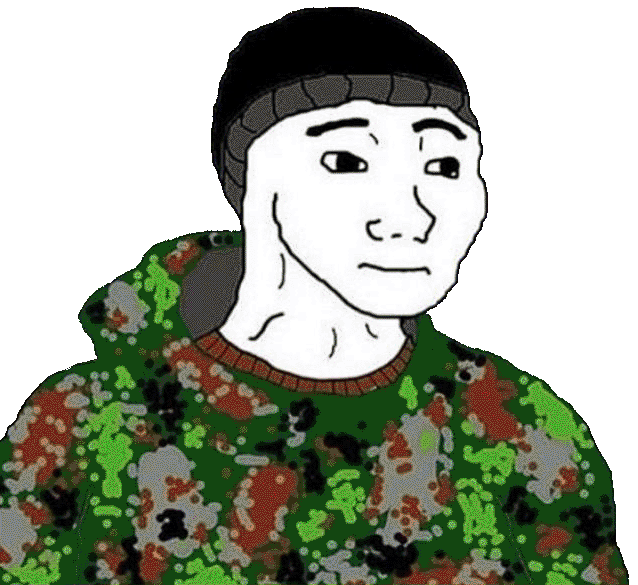
Label: 5_Doomer